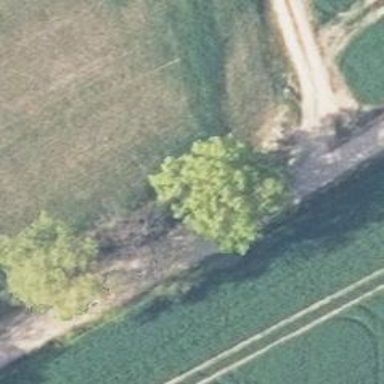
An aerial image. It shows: Deciduous tree with broadleaved leaves.